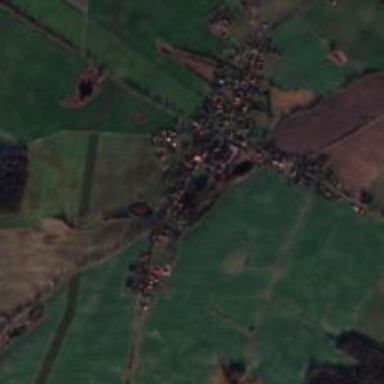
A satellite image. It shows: Village.